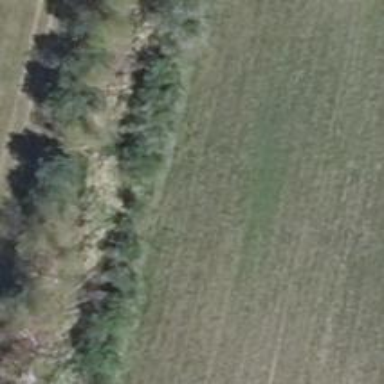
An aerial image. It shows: Row of trees in natural setting.